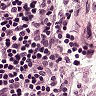
Metastatic tissue present: no